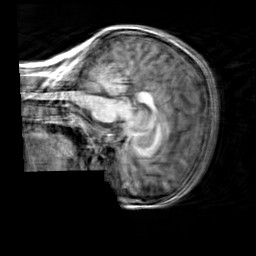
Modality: T1w
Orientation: sagittal
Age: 20
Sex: female
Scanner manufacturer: siemens
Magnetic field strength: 3 T
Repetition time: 2.3 s
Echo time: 0.00303 s